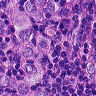
Metastatic tissue present: yes